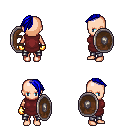
a pixel art fantasy rpg character, female body template, human, light skin, maroon tunic, metal pants, blue long mohawk hairstyle, gold gloves, shield, four views (front, back, left, right), 2x2 character sprite sheet, small pixel art, hard edges, no anti-aliasing